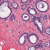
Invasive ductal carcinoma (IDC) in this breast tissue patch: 0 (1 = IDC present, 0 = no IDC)